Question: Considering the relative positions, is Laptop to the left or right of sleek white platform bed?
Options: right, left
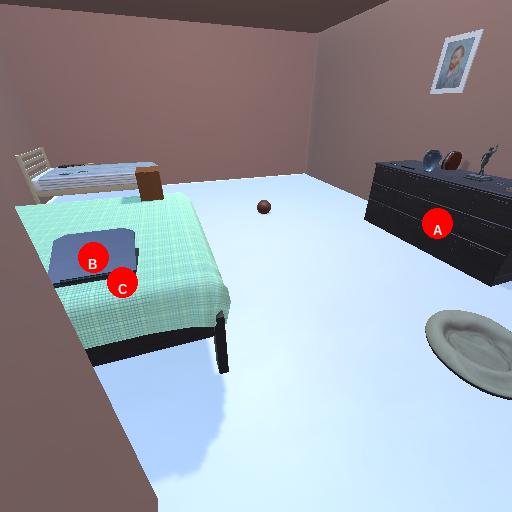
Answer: right